Question: I'm trying to setup in Highcharts the ability to show show the current yaxis value and have it highlighted.
Below is an example, in this charts which is Highcharts, you'll see the horizontal black line with the current value selected with the black label.
Any suggestions on how to achieve this?
Thank you!

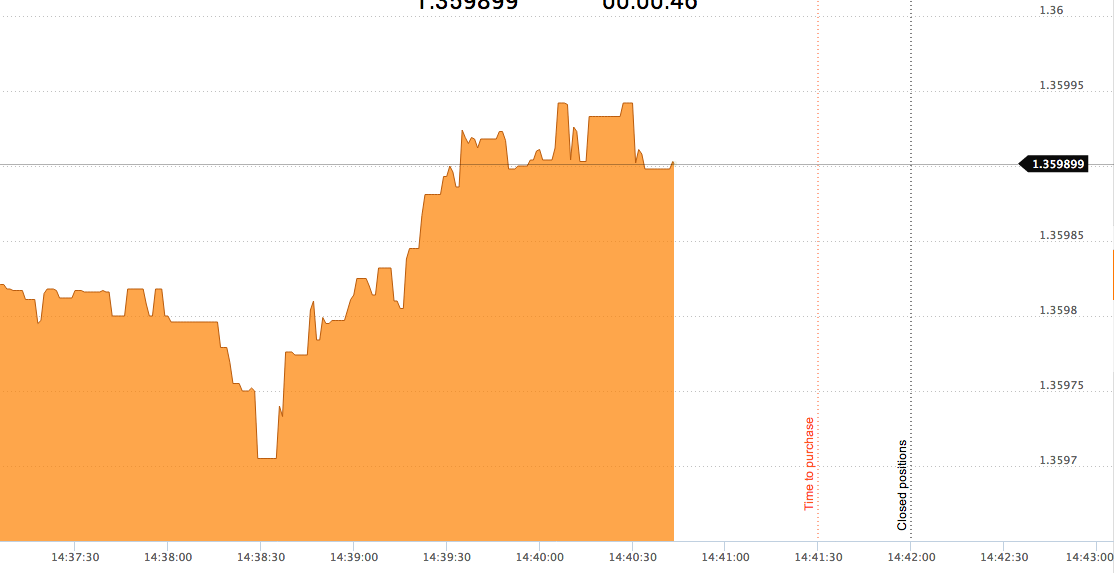
Answer: You have two options:
- 'plotLines''plotLine'- <URL>
There is of course another solution - use renderer to render line with label, but it's more complicated ;)